Question: I'm using the resp. the in Eclipse. It always opens in the tab :

Is it possible to tell Eclipse it should always open this editor in the tab?
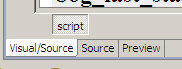
Answer: You seem to use a plugin which associates with HTML files. For example Eclipse normally loads XML files for the first time with Design tab, and once you switch to source tab, it remembers the next time to open any document associated with XML Editor in Source tab. I don't know remembering is up to Eclipse or up to the plugin associated with the file, but a quick workaround would be:
1. to right click on the HTML file in package explorer > Open With > choose another editor (e.g. text editor). This only associates with current file. If you want to change file association for all HTMLs:
2. goto Preferences (under menu Window) > General > Editor > File Associations and change HTML file association there.